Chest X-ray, PA view. Patient: 72 years old, sex M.
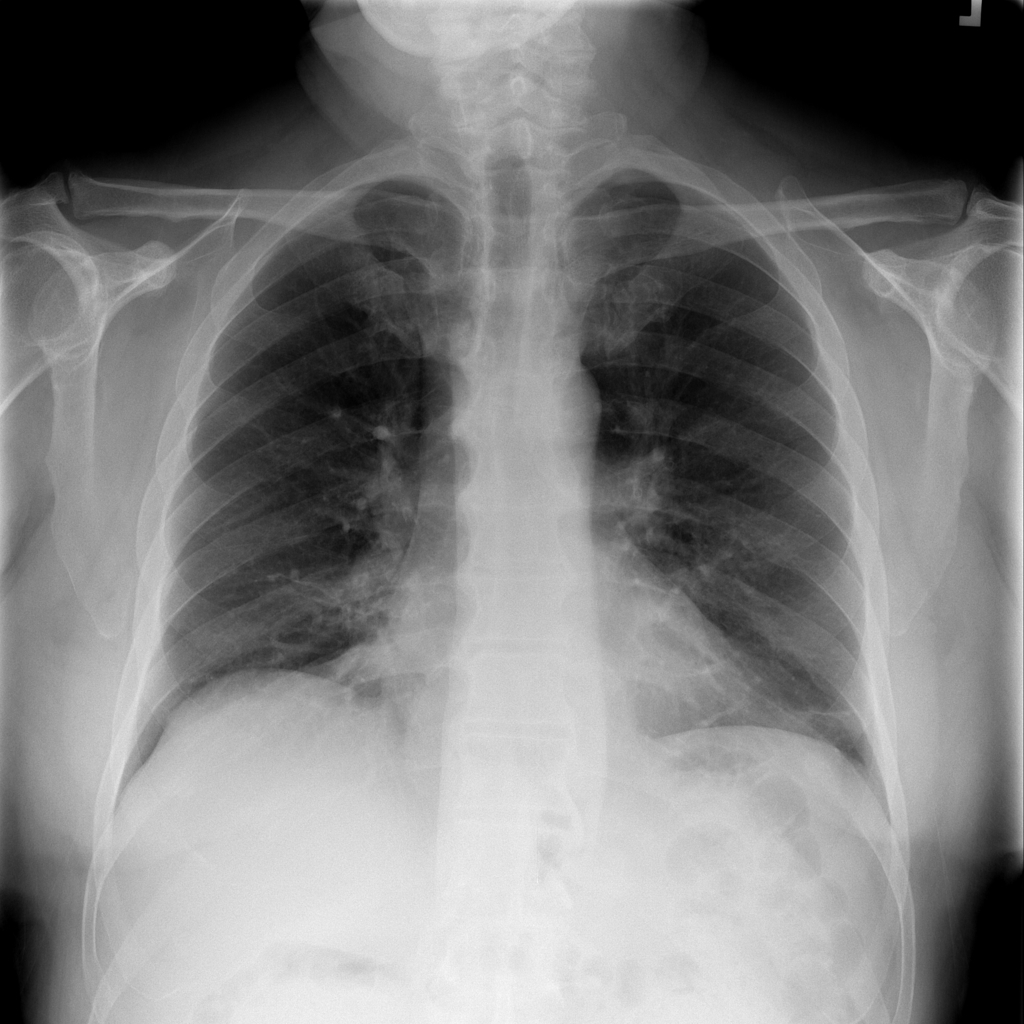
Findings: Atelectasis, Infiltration